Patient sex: F
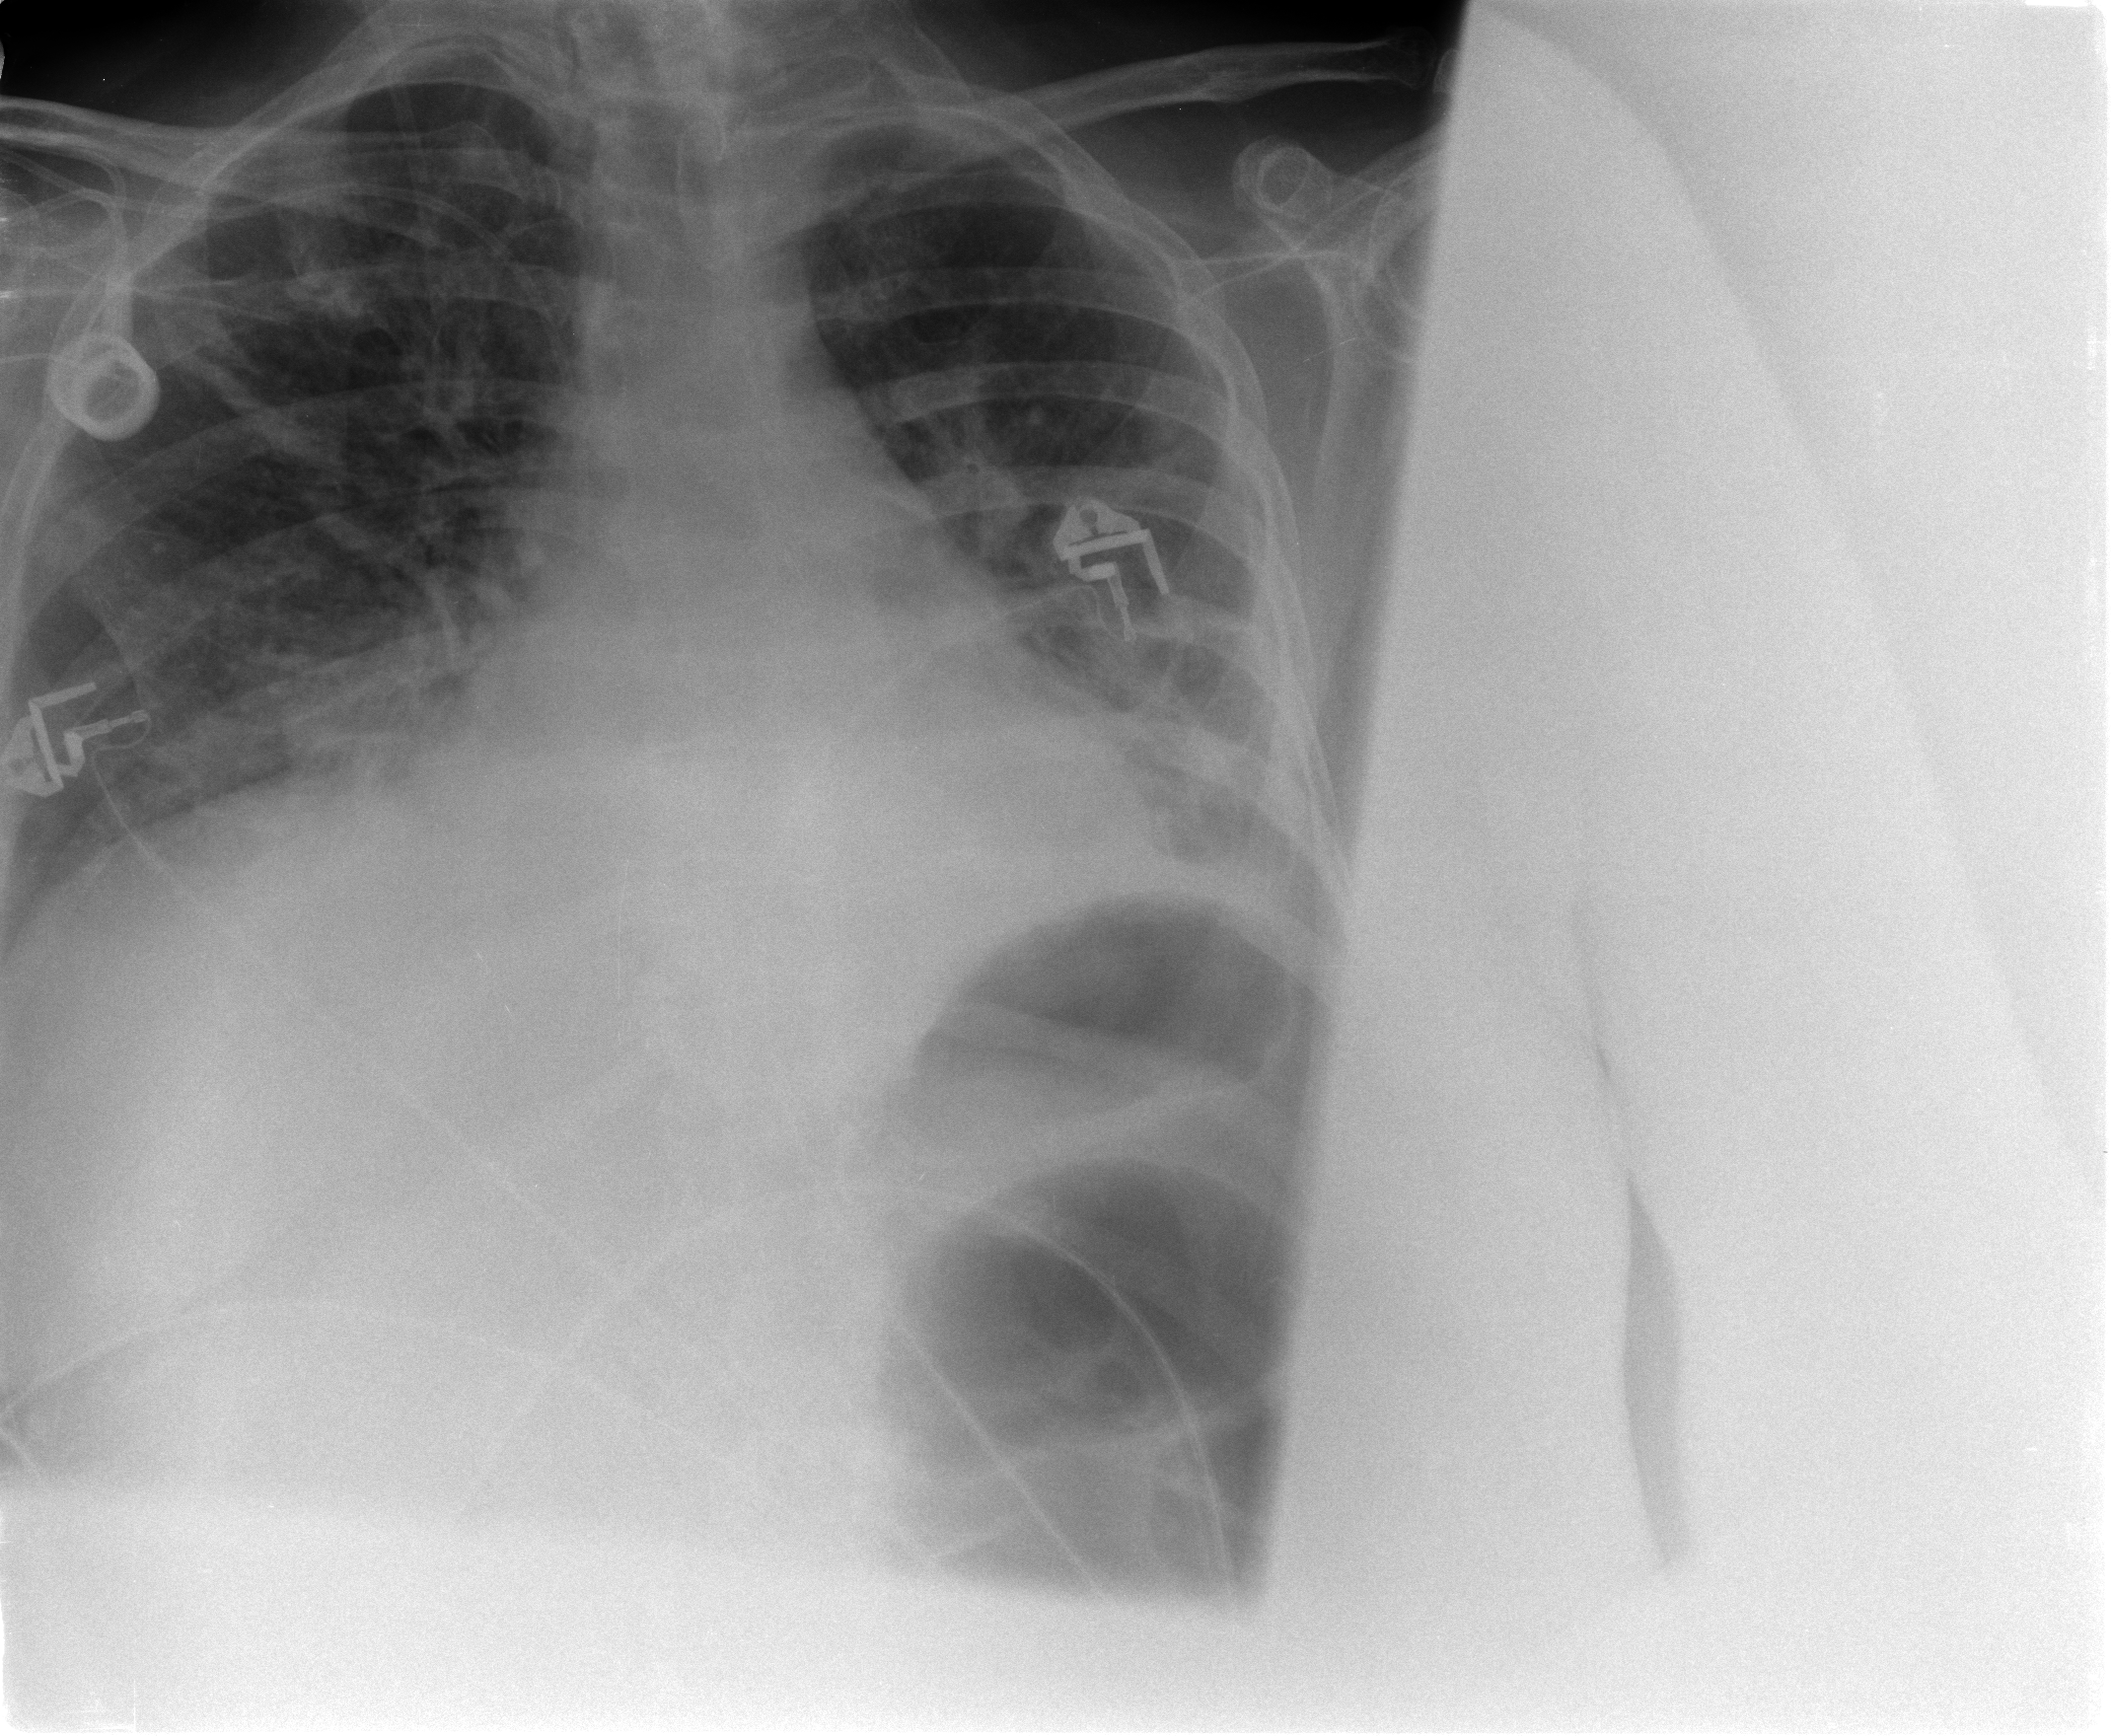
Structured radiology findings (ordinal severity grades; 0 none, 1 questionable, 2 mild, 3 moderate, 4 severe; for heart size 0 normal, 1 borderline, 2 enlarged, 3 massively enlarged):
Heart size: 0
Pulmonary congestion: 2
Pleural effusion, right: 0
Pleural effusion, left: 1
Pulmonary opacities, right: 0
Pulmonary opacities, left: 0
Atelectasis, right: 1
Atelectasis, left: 2